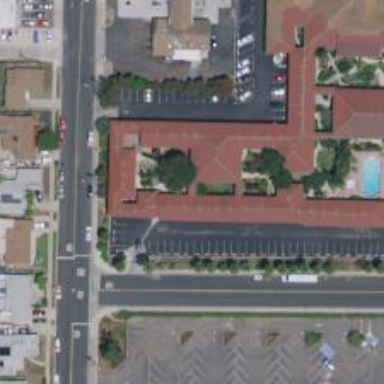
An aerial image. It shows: Hotel building.